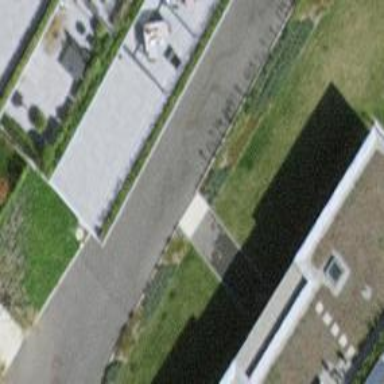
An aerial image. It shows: Set of steps on the road.